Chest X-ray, PA view. Patient: 23 years old, sex M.
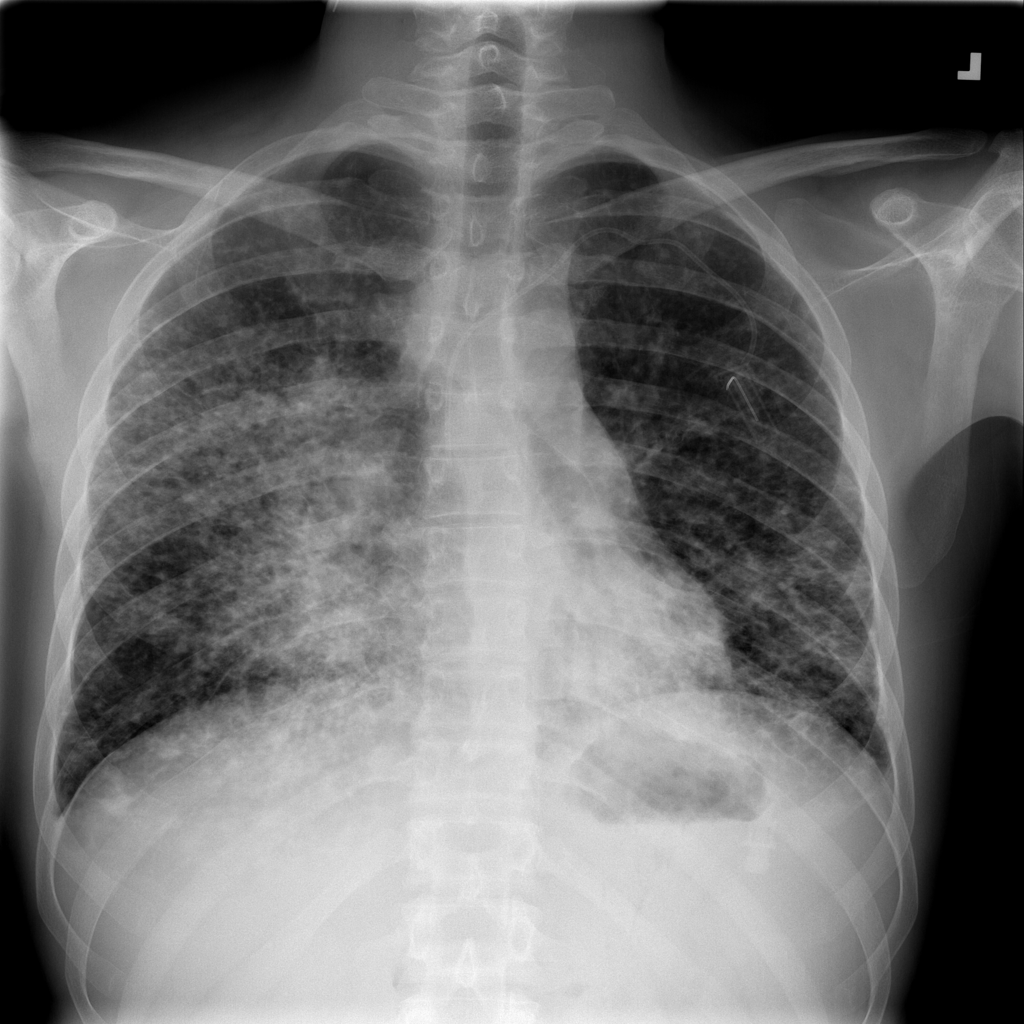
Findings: Infiltration, Nodule